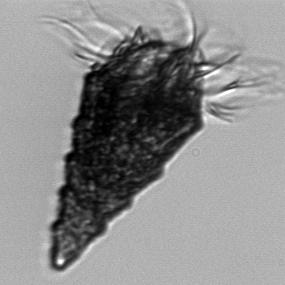
Label: Laboea_strobila